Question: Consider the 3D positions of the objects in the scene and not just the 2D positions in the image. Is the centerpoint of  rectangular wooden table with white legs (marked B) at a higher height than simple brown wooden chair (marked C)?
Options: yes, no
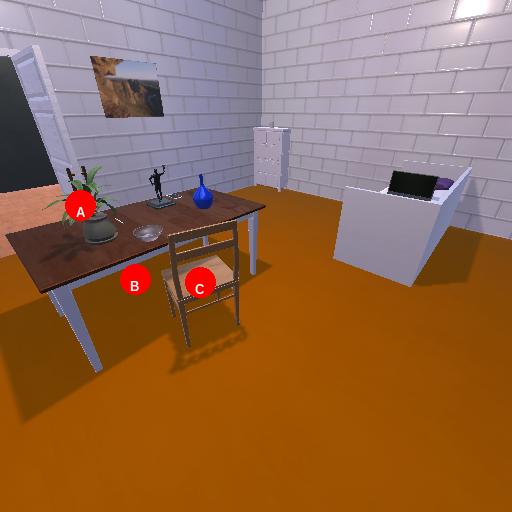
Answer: yes